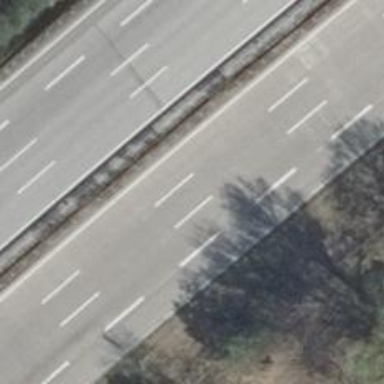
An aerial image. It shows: Concrete motorway.